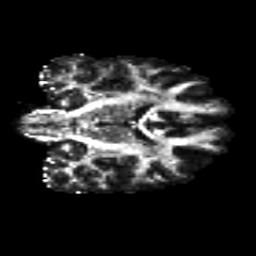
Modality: FA
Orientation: coronal
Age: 27
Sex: male
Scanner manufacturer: siemens
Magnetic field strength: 3 T
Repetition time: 8.8 s
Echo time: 0.085 s